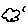
Label: cloud